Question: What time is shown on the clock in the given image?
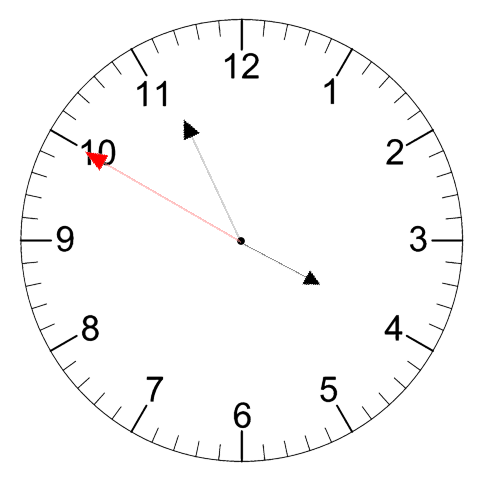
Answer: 03:55:50